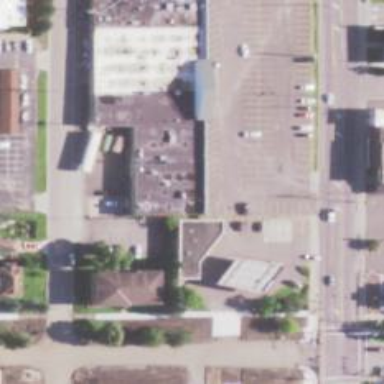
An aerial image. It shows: Convenience shop.